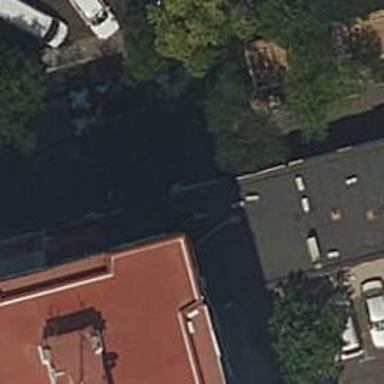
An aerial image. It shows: Furniture shop.